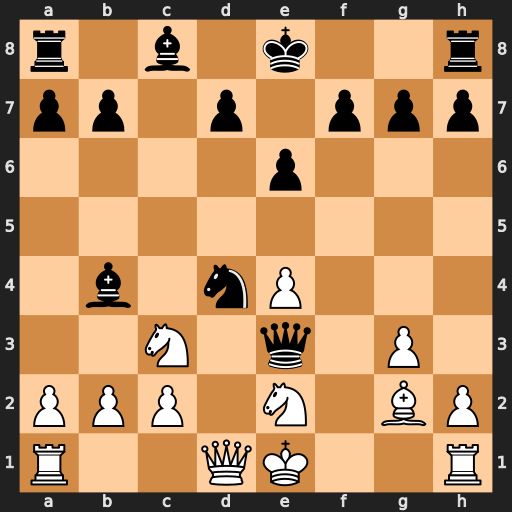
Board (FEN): r1b1k2r/pp1p1ppp/4p3/8/1b1nP3/2N1q1P1/PPP1N1BP/R2QK2R
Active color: w
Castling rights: KQkq
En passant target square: -
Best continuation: Qxd4 Qxd4 Nxd4